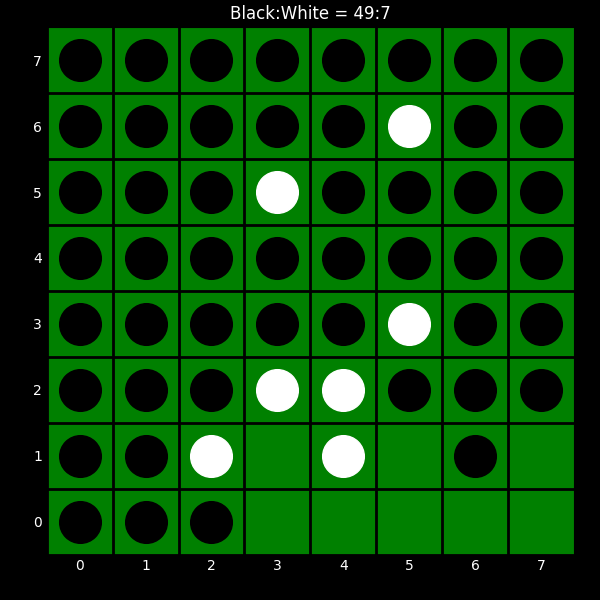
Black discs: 49
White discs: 7